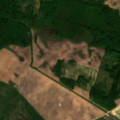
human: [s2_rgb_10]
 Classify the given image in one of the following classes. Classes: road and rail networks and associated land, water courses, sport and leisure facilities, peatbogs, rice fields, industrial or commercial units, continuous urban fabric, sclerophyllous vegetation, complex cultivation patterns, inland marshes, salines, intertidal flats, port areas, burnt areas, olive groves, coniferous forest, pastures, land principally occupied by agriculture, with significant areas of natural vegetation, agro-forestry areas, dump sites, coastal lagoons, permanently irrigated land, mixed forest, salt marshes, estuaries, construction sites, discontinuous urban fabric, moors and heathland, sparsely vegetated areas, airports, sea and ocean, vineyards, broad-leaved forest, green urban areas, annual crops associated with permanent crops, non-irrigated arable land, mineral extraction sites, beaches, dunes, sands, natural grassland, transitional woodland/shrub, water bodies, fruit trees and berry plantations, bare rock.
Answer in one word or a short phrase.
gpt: non-irrigated arable land, pastures, broad-leaved forest